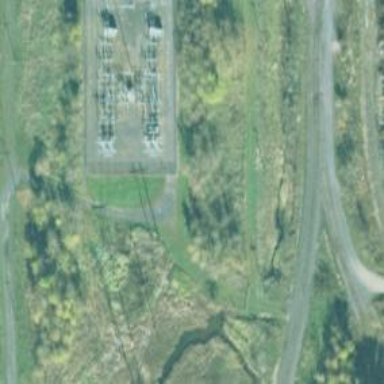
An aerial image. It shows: H-frame designed tower for power lines.